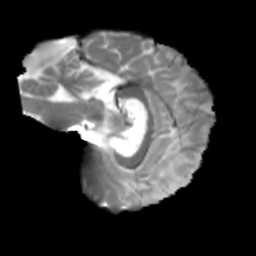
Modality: T2w
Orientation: sagittal
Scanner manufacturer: siemens
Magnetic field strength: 3 T
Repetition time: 4 s
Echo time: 0.0594 s